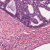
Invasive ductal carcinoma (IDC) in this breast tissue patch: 0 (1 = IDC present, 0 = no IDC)